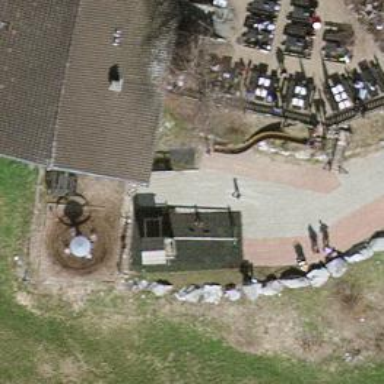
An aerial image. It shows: Playground area for leisure activities on the land.